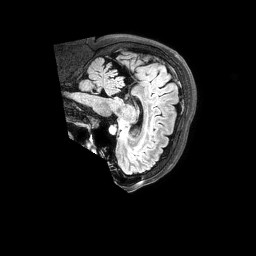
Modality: FLAIR
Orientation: sagittal
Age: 50
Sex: female
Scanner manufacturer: philips
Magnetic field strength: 3 T
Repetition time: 4.8 s
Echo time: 0.275 s